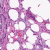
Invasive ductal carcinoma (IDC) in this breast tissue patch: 0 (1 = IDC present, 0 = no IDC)